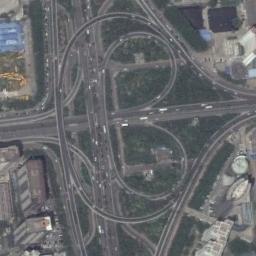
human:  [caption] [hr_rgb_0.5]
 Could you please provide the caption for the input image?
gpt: An overpass is above the road .

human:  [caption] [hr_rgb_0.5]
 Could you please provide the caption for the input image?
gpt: The overpass is on the grass next to some houses .

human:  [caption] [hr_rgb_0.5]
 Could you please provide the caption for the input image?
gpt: Many cars are on the overpass .

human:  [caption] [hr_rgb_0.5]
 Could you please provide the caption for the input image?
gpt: There are green trees and many buildings beside the overpass .

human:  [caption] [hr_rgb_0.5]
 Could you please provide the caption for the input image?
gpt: The intricated overpasses is over the roads in the city .